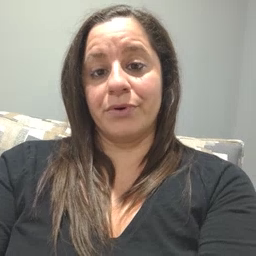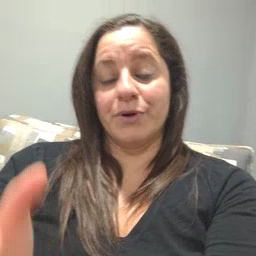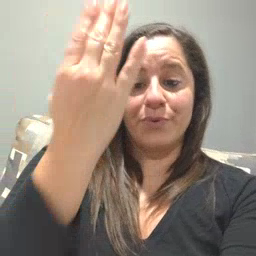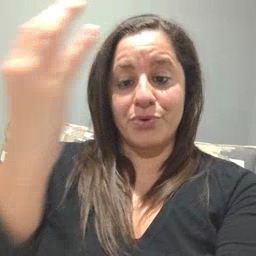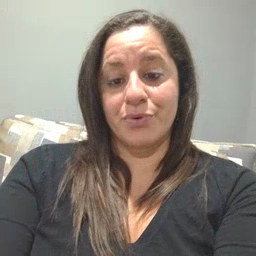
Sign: morning